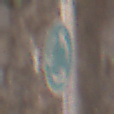
Verkehrszeichen: Kreisverkehr
Umgebung: Outdoor, Urban
Tageszeit: Midday
Wetter: PartlyCloudy
Licht: Natural
Jahreszeit: NotSpecified
Kontrast: MediumContrast